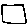
Label: square